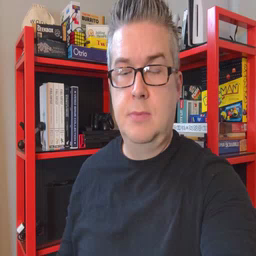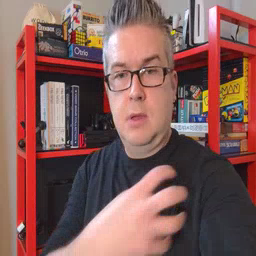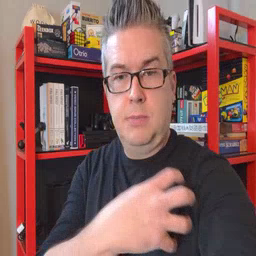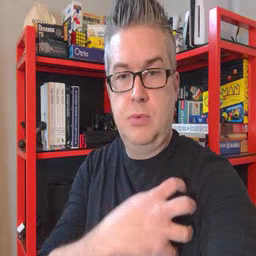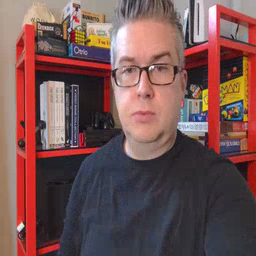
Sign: police